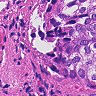
Metastatic tissue present: yes